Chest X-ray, AP view. Patient: 20 years old, sex M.
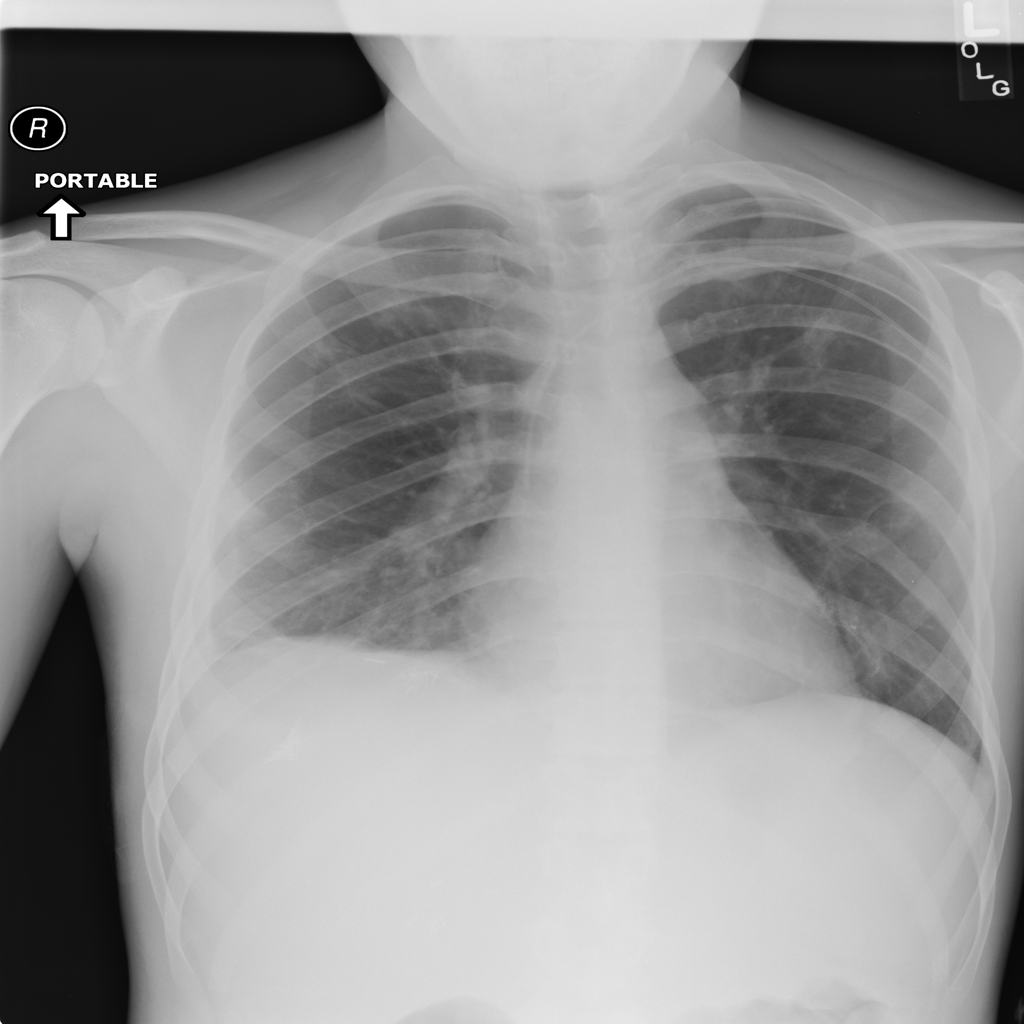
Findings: Consolidation, Effusion